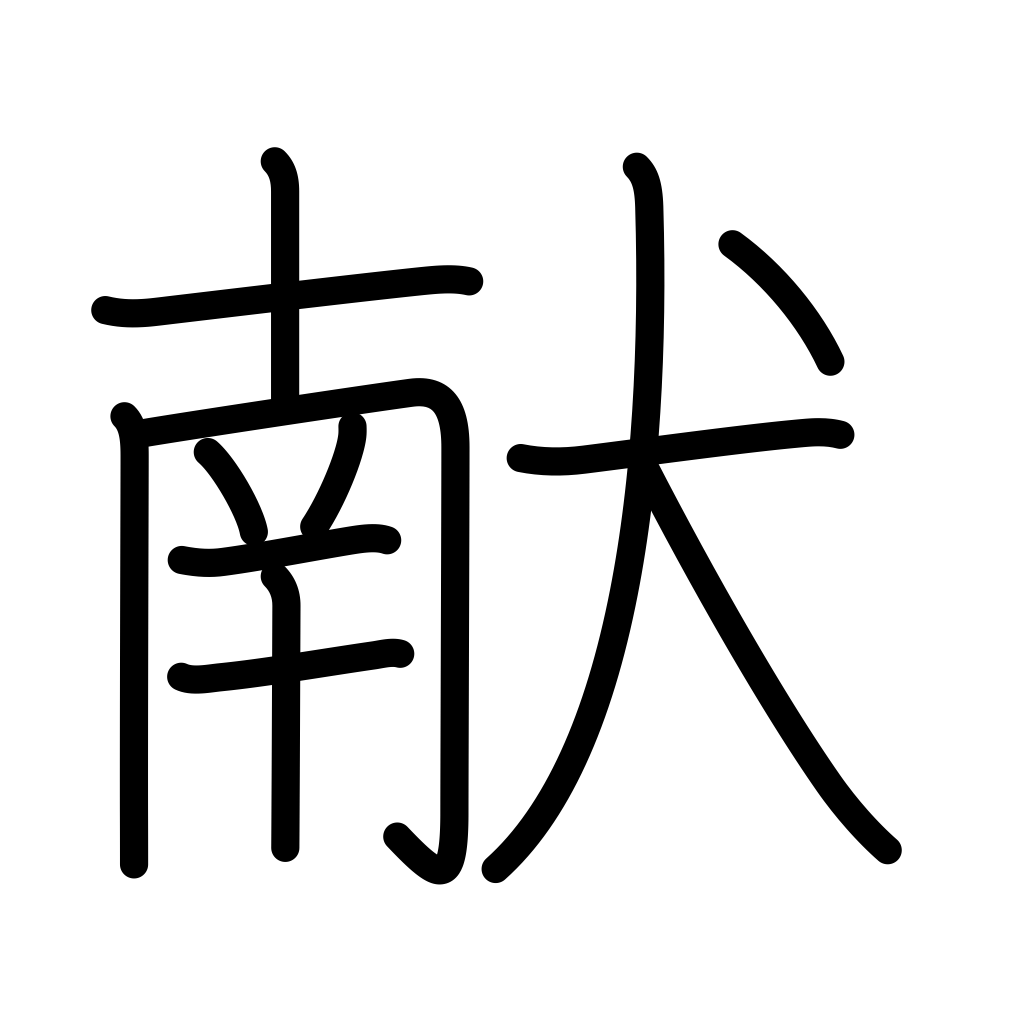
Meaning: offering, counter for drinks, present, offer